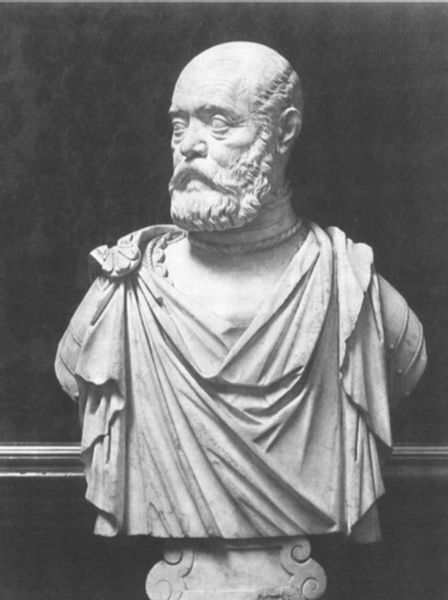
Titel: Büste des Francesco Duodo
Künstler: Alessandro Vittoria
Standort: Venedig, Ca’ d’oro (EU - I - Venetien)
Schlagwörter: kopf, mann, umhang, hintergrund, marmor, mund, nase, ohr, stirn, blick, tuch, alt, bart, augen, falten, knoten, kragen, sockel, stein, hals, porträt, gewand, leiste, halsband, kaiser, büste, glatze, starr, kordel, faltenwurf, greis, soldat, stehkragen, krause, brokat, rüstung, politiker, halbglatze, nas, gips, grieche, schließe, kordell, bildhauer, skultur, aristoteles, l